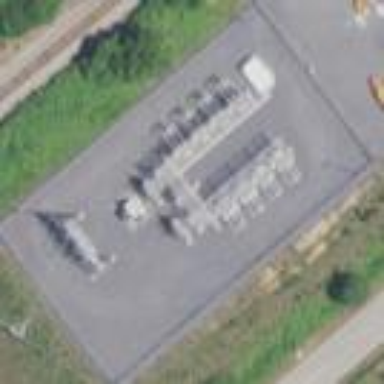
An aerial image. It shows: Distribution level power substation surrounded by fence.